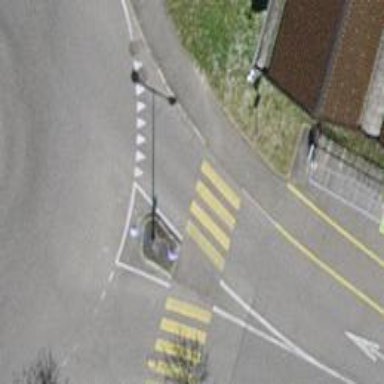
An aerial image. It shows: Asphalt footway.